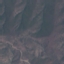
Land use / land cover class: HerbaceousVegetation